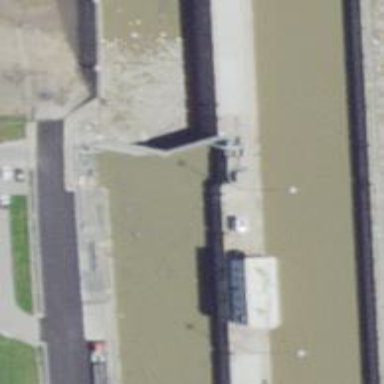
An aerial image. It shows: Lock gate on waterway.